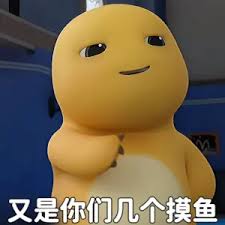
Label: nailong